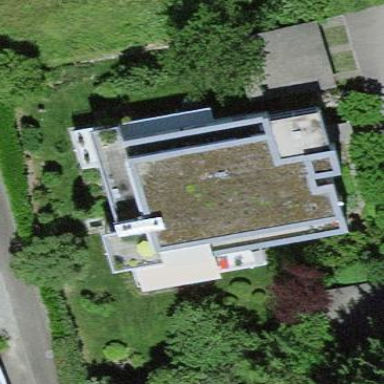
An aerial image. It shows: Residential building.